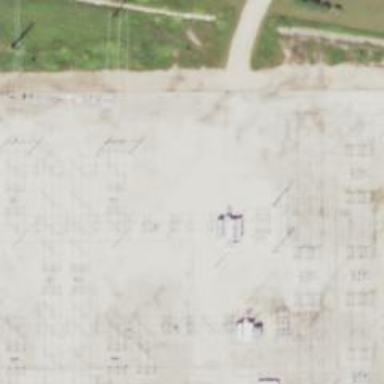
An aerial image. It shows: Switch for power supply.